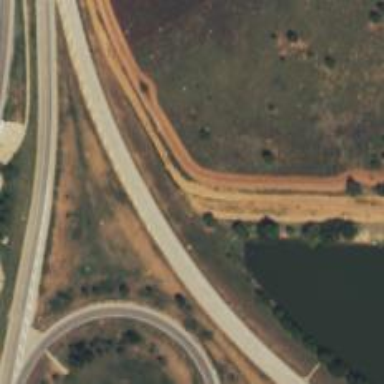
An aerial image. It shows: Secondary link road.